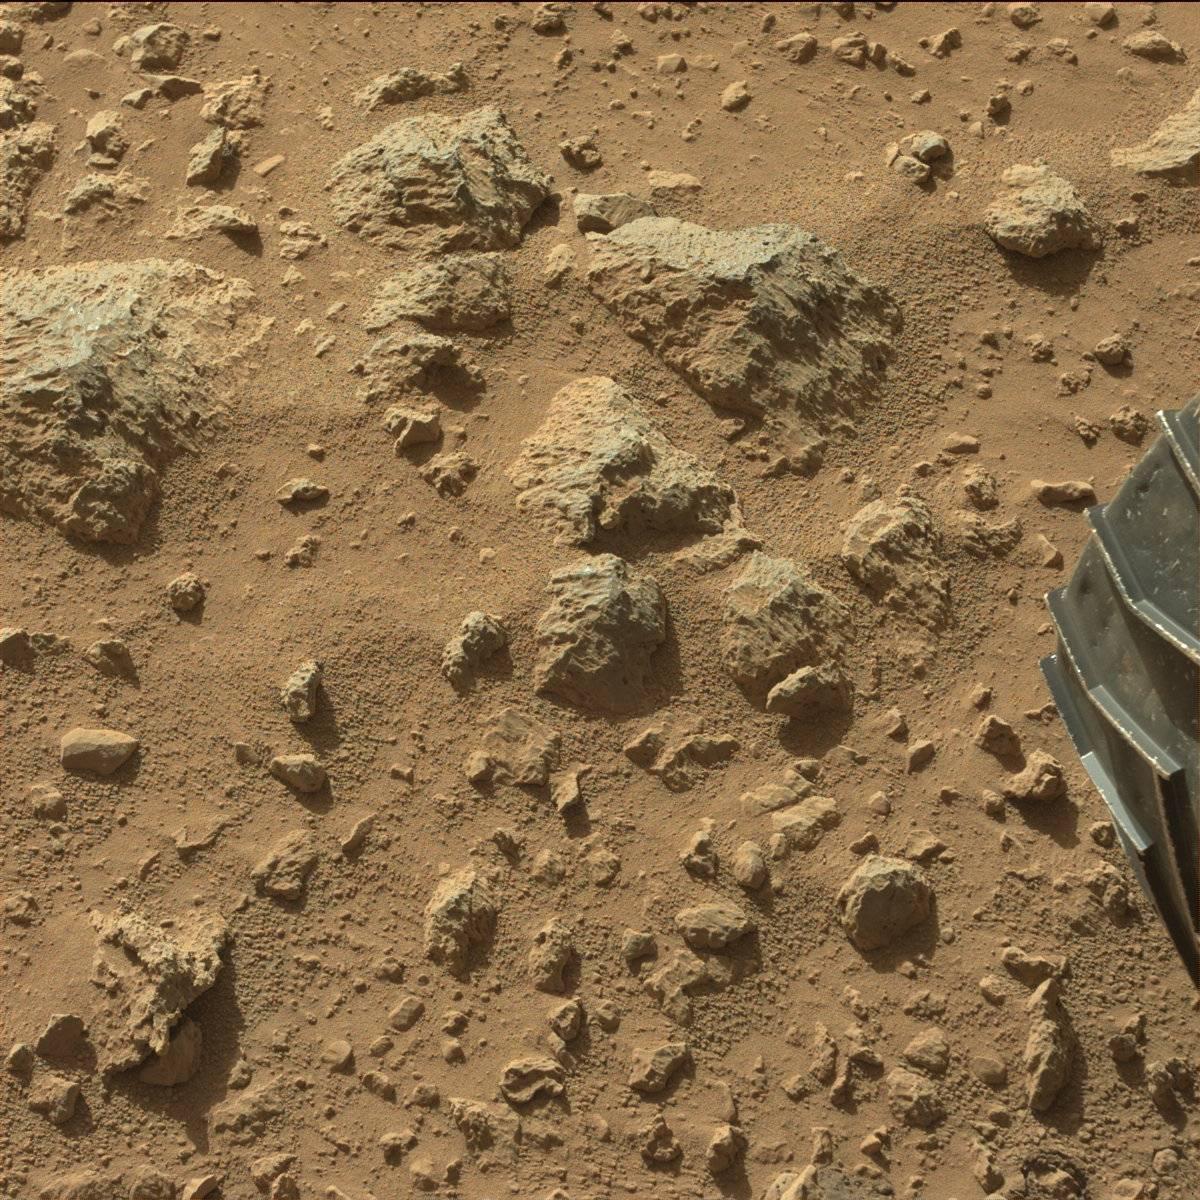
Terrain classes present: Bedrock, Rover, Sand / Soil